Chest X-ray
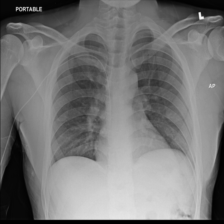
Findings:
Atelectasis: negative
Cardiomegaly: negative
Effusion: negative
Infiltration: negative
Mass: negative
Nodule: negative
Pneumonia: negative
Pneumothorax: negative
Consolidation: negative
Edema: negative
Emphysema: negative
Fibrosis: negative
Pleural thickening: negative
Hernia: negative